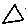
Label: triangle